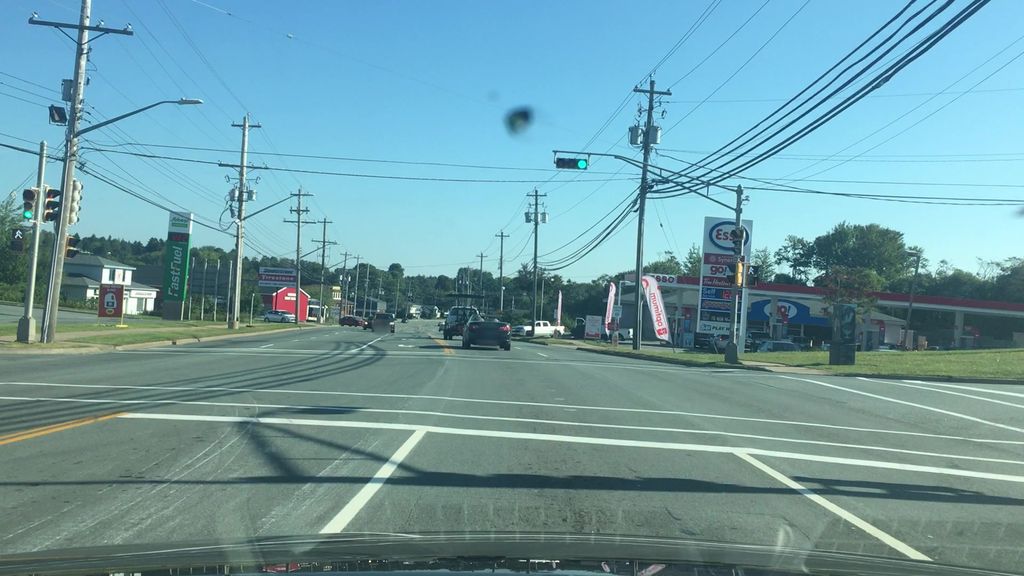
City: halifax